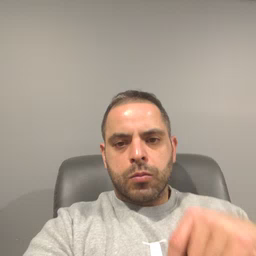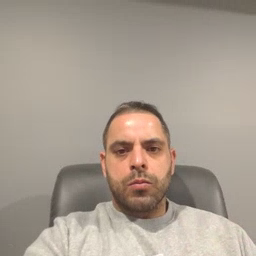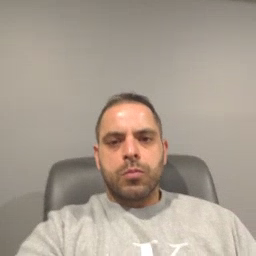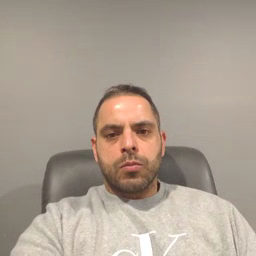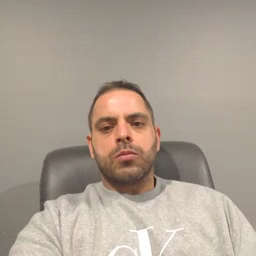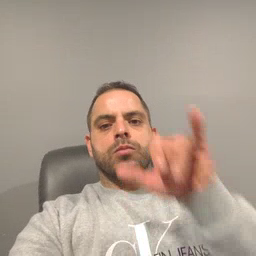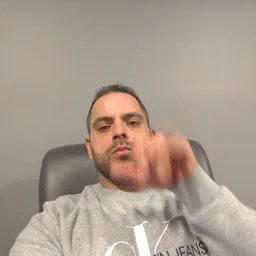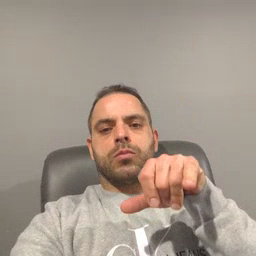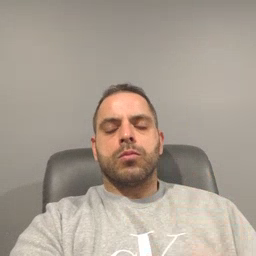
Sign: that